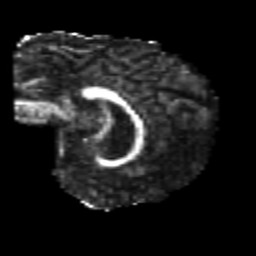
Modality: FA
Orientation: sagittal
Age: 22
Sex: female
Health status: healthy
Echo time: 0.074 s